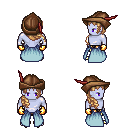
a pixel art fantasy rpg character, male body template, dark elf, purple skin, overskirt, gold greaves, light blonde right-swept hairstyle, leather cap, gold gloves, gold boots, four views (front, back, left, right), 2x2 character sprite sheet, small pixel art, hard edges, no anti-aliasing